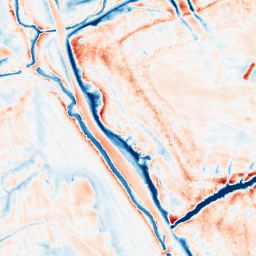
Category: classical
Decomposition family: gaussian
Decomposition parameters: sigma: 5
Upsampling method: regularized
Upsampling parameters: scale: 2
lambda_reg: 0.01
Upsampling scale: 2